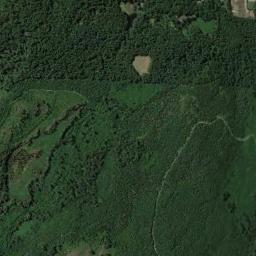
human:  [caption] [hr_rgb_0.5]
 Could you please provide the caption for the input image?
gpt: This is a dense forest .

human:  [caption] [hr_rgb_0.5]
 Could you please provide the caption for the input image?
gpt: The forest is on the grass .

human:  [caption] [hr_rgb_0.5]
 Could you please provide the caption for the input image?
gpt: The forest has a clearing and a lot of dense dark green trees of different types and some roads go through the forest .

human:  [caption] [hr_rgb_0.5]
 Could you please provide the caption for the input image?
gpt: A large dense mixed dark green and light green forest and there is a curved road in the forest .

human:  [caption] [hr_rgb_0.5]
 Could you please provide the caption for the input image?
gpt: A green forest beside a green lawn .